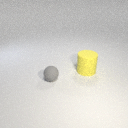
large yellow rubber cylinder behind small gray rubber sphere